Brain MRI, t2w sequence, axial 2D slice.
Patient: age 21, sex F, weight 78 kg, height 1.78 m
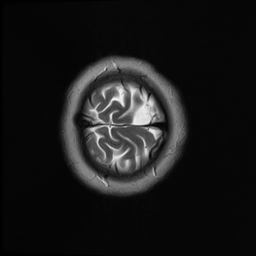